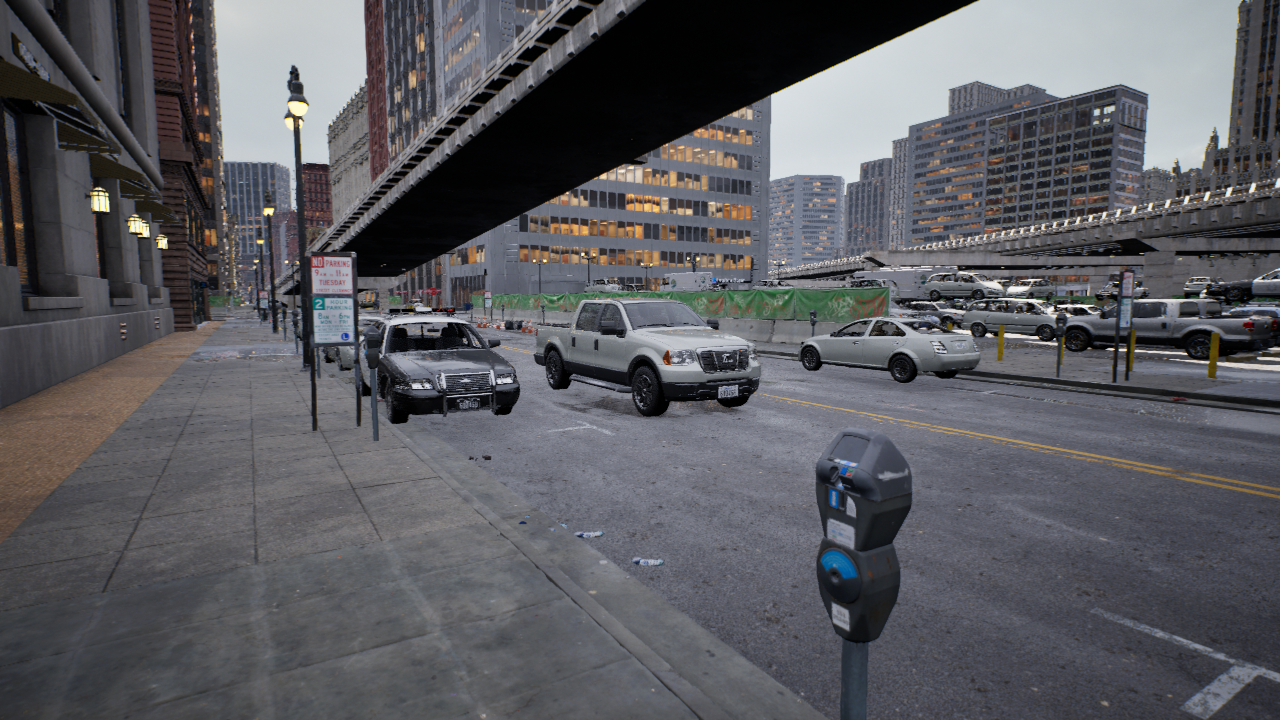
Venue: downtown
Lighting: clear day
Vehicle rig: pickup